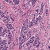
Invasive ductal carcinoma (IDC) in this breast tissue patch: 1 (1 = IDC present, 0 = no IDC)